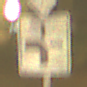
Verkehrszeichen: VerlaufVorfahrtsstrasse1
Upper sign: Vorfahrtsstrasse
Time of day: Night
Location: Outdoor (Urban)
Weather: Overcast
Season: NotSpecified
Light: Artificial